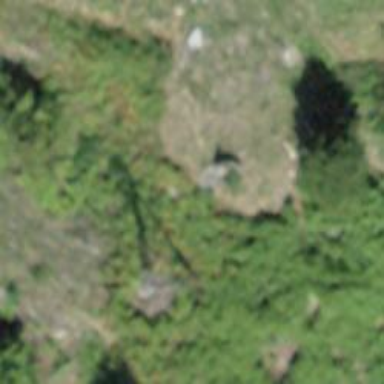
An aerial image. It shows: Wayside cross with historic significance.